Question:
Boundary conditions are
y1(0)=3;
y2(0)=y1(5)
In the interval of [0,5]
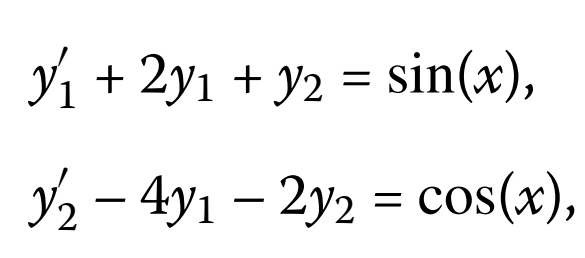
Answer: Here is one possible implementation in Gekko:
'''
import numpy as np
from gekko import GEKKO
m = GEKKO(remote=False)
m.time = np.linspace(0,5)
x = m.Param(m.time)
y1 = m.Var(3)
y2 = m.Var()
m.Connection(y2,y1,'end',1,'end',1)
m.Equation(y1.dt()+2*y1+y2==m.sin(x))
m.Equation(y2.dt()-4*y1-2*y2==m.cos(x))
m.options.IMODE=6
m.solve()
'''
However, the solver reports that there is no solution. There are some things that are unclear about your problem statement such as whether the derivative is with respect to 'x' or 't'. If 'x' is calculated, is is a single value or able to vary throughout the time horizon?
You can implement the final conditions 'y2(5)=y1(5)' with 'm.Connection(y2,y1,'end','end','end','end')'. However, there is no feasible solution to this problem unless you create some type of additional degree of freedom (calculated variable). Without the final condition constraint, there is the unique solution as shown in this figure.
<URL>
When you add the 'Connection' final constraint, the solution to the differential equations cannot change and therefore the solver correctly reports too few degrees of freedom.
'''
import numpy as np
from gekko import GEKKO
m = GEKKO(remote=False)
m.time = np.linspace(0,5)
x = m.Param(m.time)
y1 = m.Var(3)
y2 = m.Var()
m.Equation(y1.dt()+2*y1+y2==m.sin(x))
m.Equation(y2.dt()-4*y1-2*y2==m.cos(x))
m.options.IMODE=6
m.Connection(y2,y1,'end','end','end','end')
m.solve()
import matplotlib.pyplot as plt
plt.plot(x.value,y1.value,'r--',label='y1')
plt.plot(x.value,y2.value,'b-',label='y2')
plt.legend(); plt.xlabel('x'); plt.ylabel('y')
plt.show()
'''